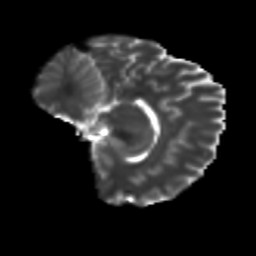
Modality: T2w
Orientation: sagittal
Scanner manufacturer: siemens
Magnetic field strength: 3 T
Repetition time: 9.2 s
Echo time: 0.084 s